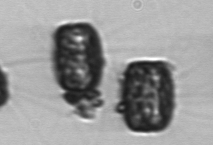
Label: Thalassiosira